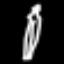
Label: pencil